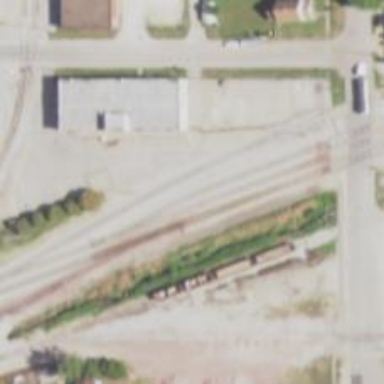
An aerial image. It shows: Railway siding for service.